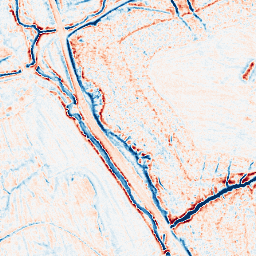
Category: classical
Decomposition family: gaussian
Decomposition parameters: sigma: 2
Upsampling method: sinc_blackman
Upsampling parameters: scale: 8
kernel_size: 16
Upsampling scale: 8